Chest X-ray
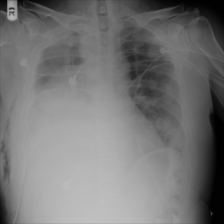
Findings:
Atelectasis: negative
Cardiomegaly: negative
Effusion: negative
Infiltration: negative
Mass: positive
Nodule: negative
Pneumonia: negative
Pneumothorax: negative
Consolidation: negative
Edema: negative
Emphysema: negative
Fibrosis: negative
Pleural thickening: negative
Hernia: negative